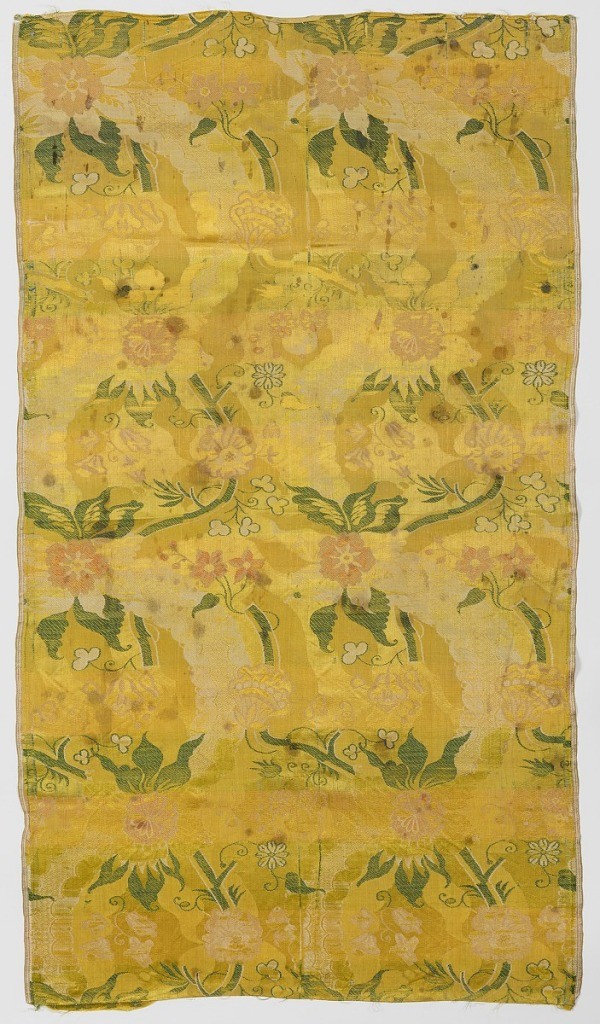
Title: Textile
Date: early 18th century
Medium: silk Technique: 8-harness regular satin weave plus two supplementary wefts with a variety of surface effects
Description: Curving lace-like bands in ivory with entwined floral vines in green, salmon, and ivory superimposed on a patterned yellow-on-yellow background.